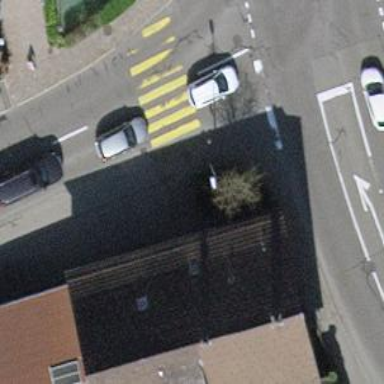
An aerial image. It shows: Sidewalk with sett surface.